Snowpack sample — Loveland Pass, Silver Plume, Colorado, USA (2/11/26, 12:00 PM MST)
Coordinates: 39.663, -105.886
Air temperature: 35 °F
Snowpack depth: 82 cm
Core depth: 20 cm
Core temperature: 17.6 °F
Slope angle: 13°, slope face: 12°
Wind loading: high
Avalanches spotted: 1
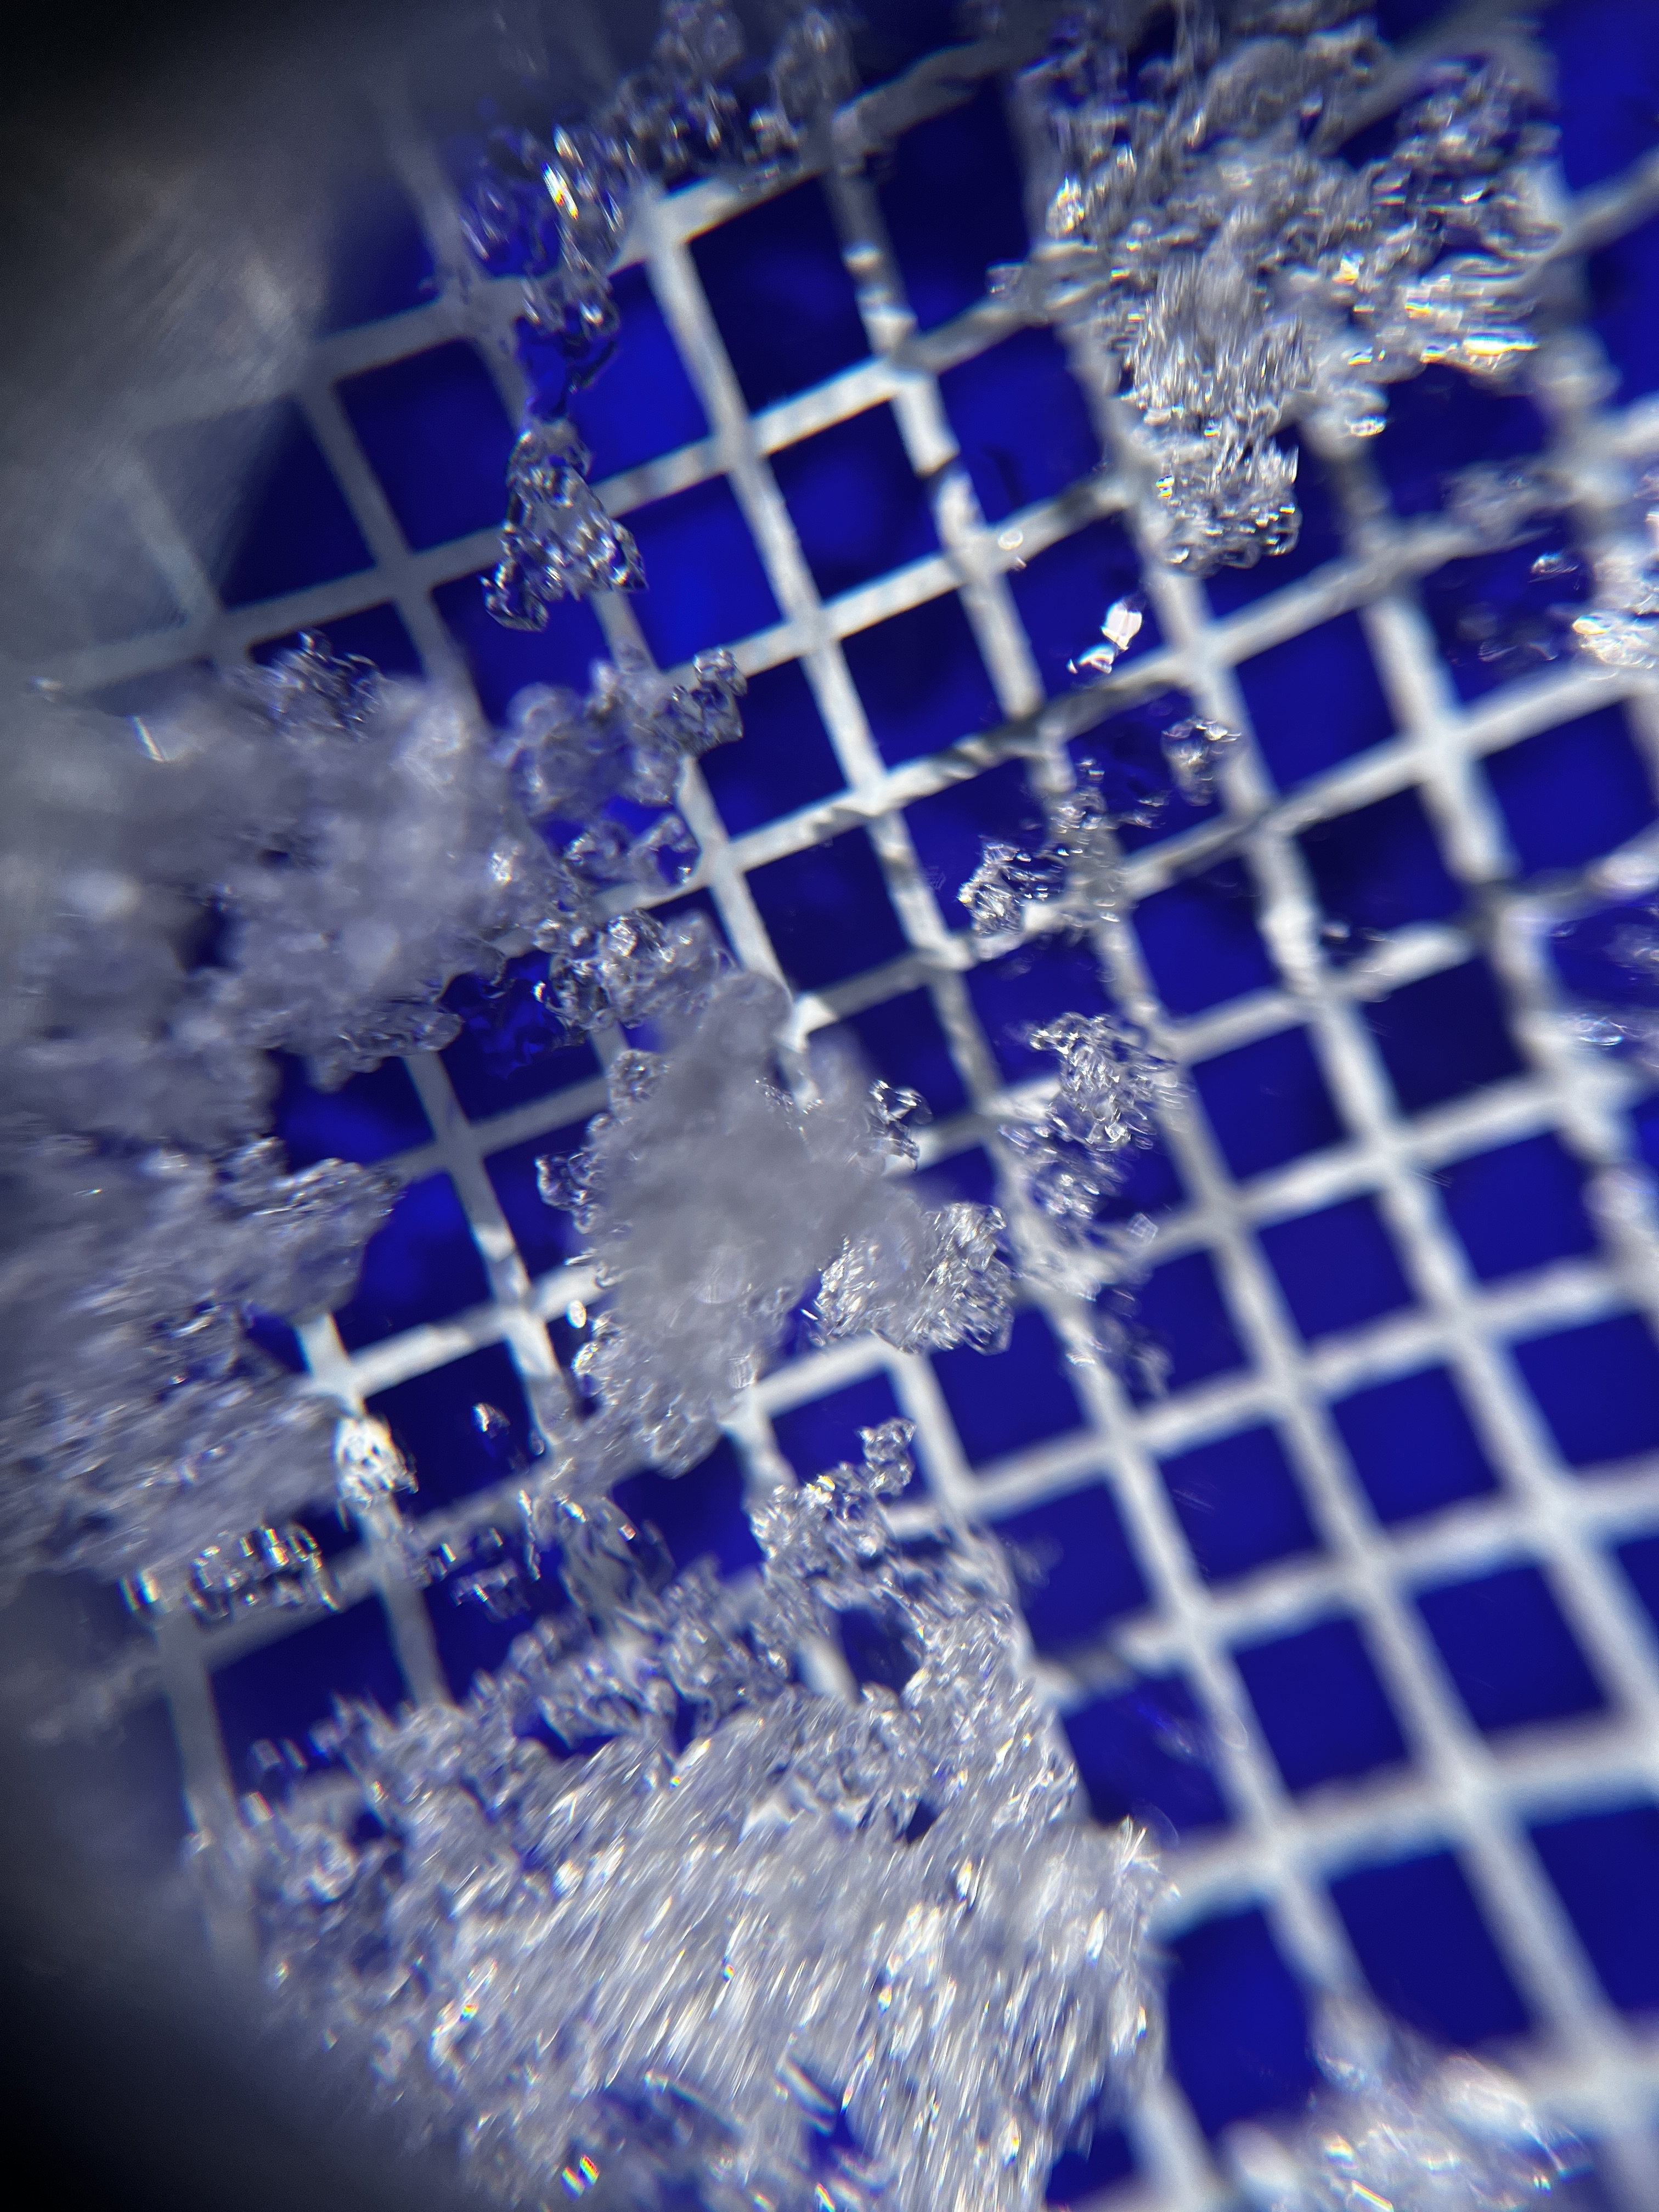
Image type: magnified_profile
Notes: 1 small avalanche spotted on the north side of the bowl, lots of wind loading